Field crop: tomato
Growth stage: 1
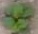
Species: solanum